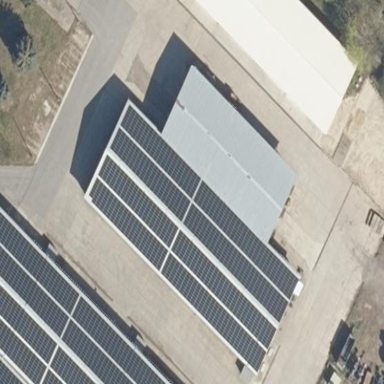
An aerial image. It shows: Building equipped with solar photovoltaic panel for generating electricity. The small installation is solar power generator.